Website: bh-photo
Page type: store-pickup
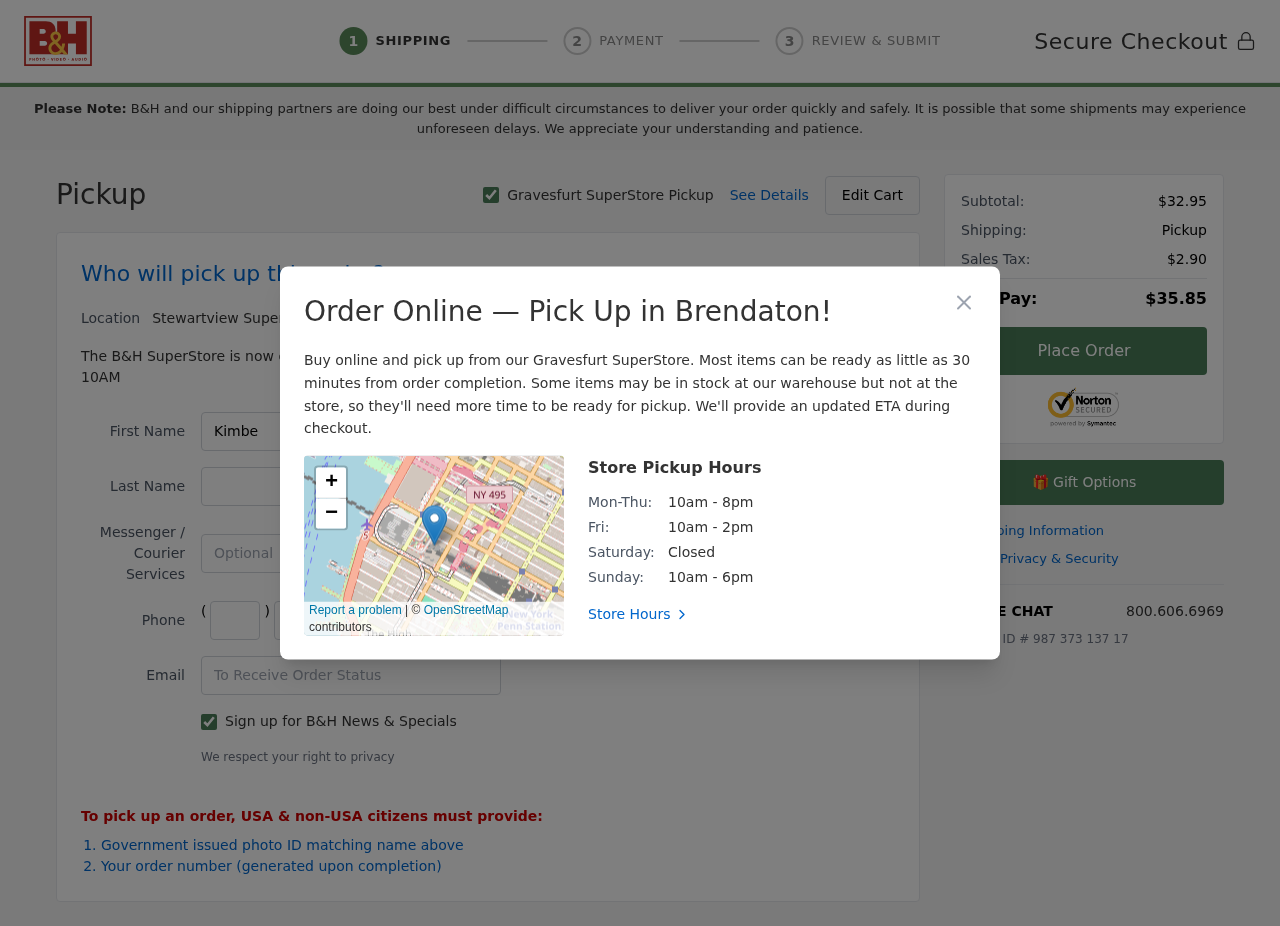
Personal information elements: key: PII_CITY
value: Gravesfurt
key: PII_CITY2
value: Stewartview
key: PII_CITY3
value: Brendaton
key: PII_EMAIL
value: kimberlywebb@yahoo.com
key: PII_FIRSTNAME
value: Kimberly
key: PII_LASTNAME
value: Webb
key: PII_PHONE_AREA
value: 583
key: PII_PHONE_PREFIX
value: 650
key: PII_PHONE_SUFFIX
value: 5970
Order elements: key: ORDER_SUBTOTAL
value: $32.95
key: ORDER_TAX
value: $2.90
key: ORDER_TOTAL
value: $35.85
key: ORDER_ID
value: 987 373 137 17